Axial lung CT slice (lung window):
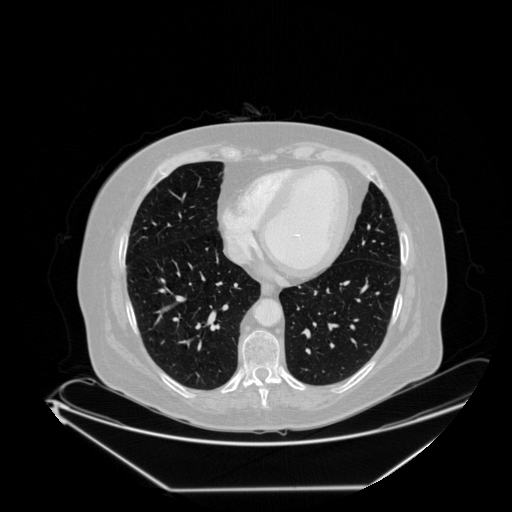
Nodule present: no